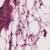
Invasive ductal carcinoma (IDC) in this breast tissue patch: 0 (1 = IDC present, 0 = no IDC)